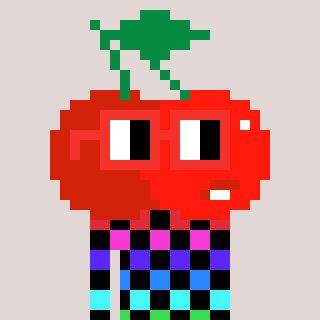
a pixel art character with square red glasses, a cherry-shaped head and a purple-colored body on a warm background